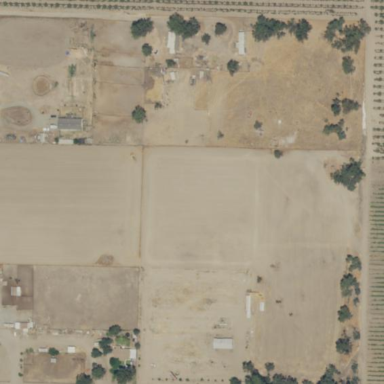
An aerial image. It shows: Vacant or disturbed farmyard area.